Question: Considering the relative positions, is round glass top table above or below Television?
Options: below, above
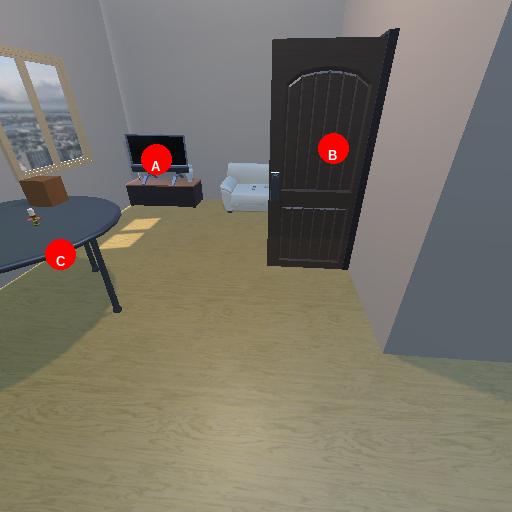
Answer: below